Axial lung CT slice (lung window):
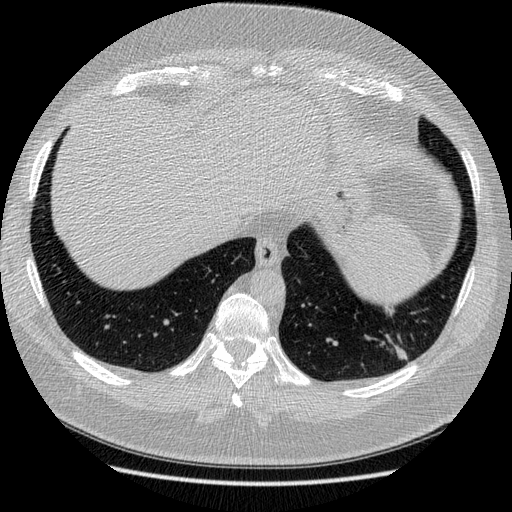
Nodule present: yes
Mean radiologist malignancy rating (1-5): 3.25